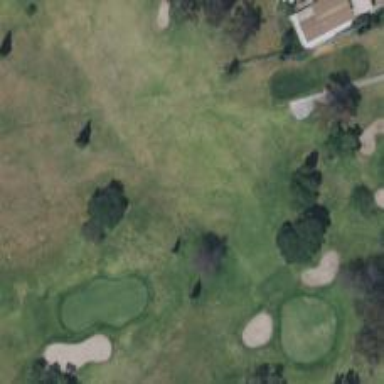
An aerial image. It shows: View of golf hole.